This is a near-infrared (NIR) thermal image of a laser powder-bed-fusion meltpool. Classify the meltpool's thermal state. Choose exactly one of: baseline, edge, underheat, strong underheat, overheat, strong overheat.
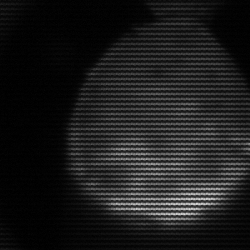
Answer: edge